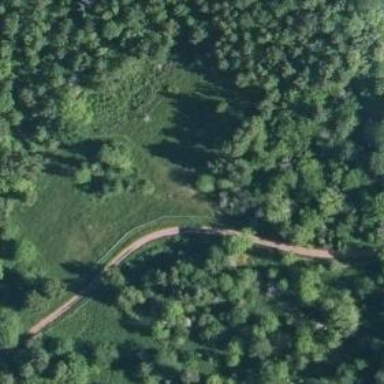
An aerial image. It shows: Path.